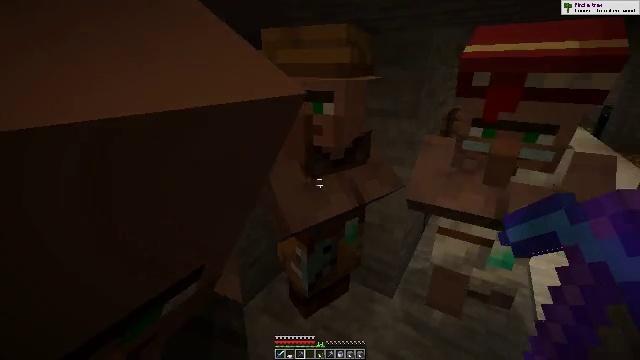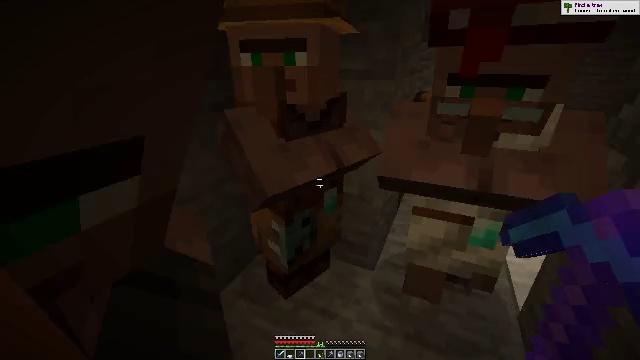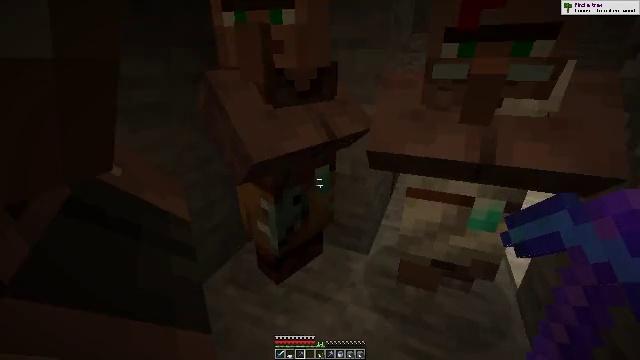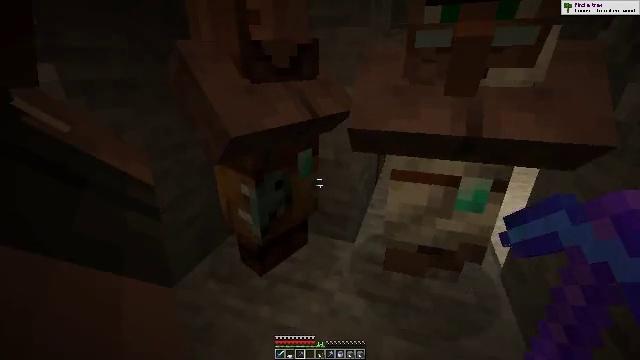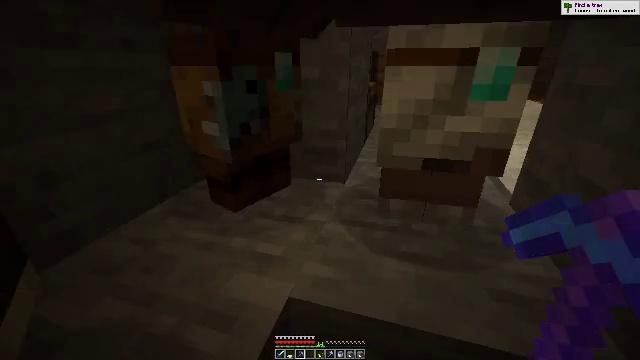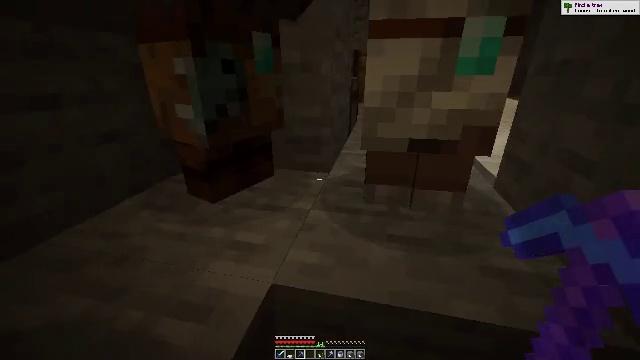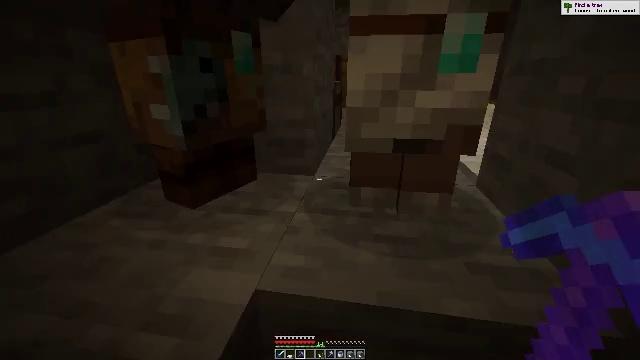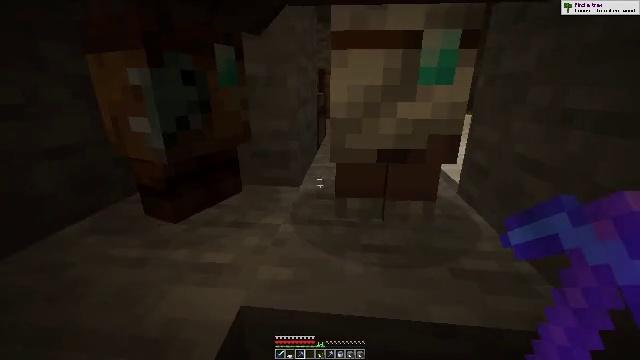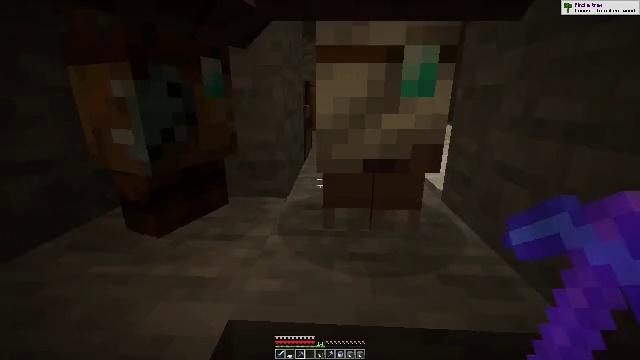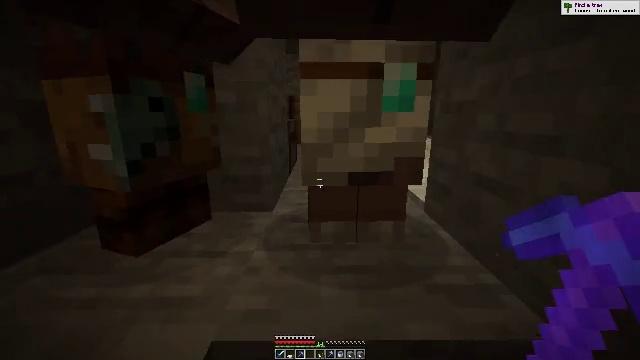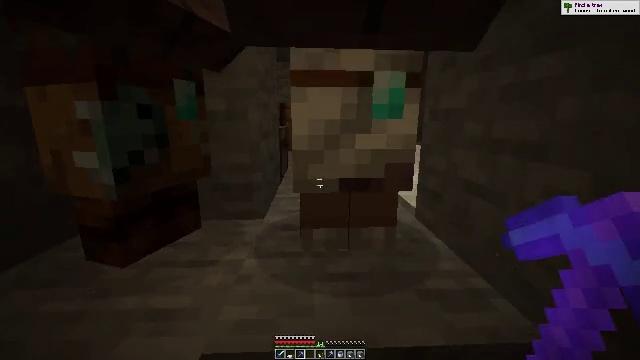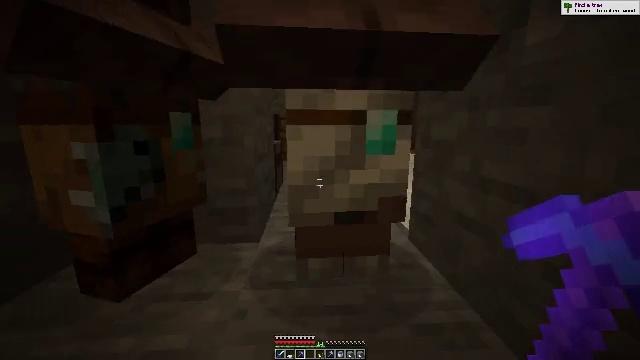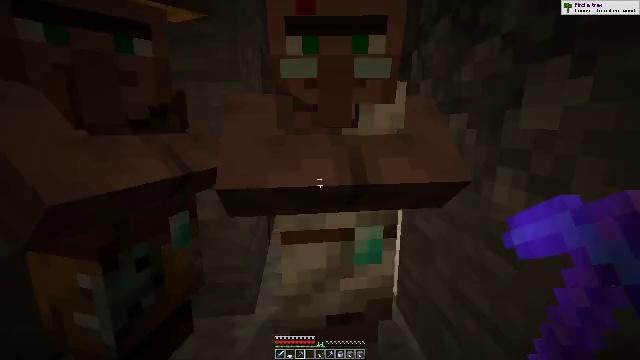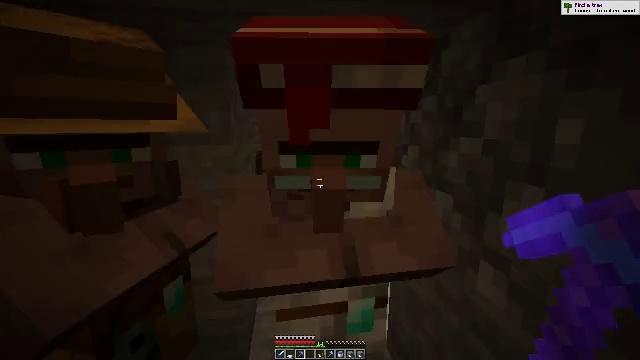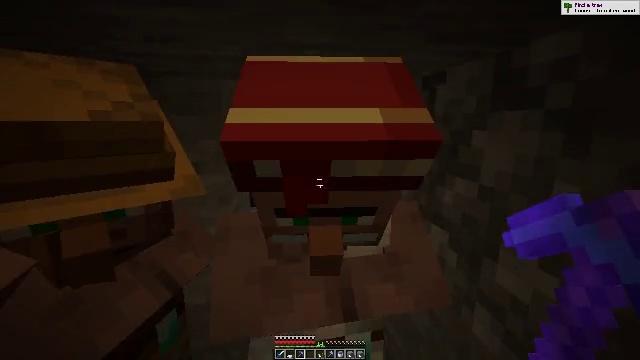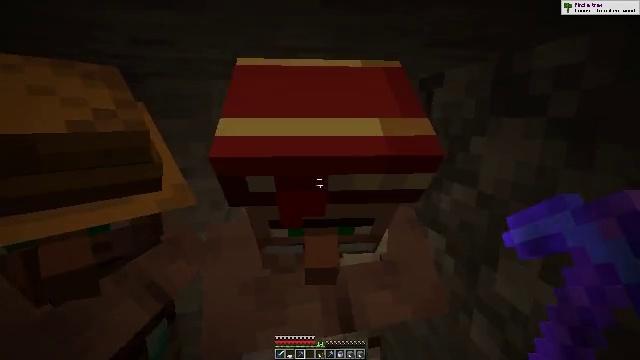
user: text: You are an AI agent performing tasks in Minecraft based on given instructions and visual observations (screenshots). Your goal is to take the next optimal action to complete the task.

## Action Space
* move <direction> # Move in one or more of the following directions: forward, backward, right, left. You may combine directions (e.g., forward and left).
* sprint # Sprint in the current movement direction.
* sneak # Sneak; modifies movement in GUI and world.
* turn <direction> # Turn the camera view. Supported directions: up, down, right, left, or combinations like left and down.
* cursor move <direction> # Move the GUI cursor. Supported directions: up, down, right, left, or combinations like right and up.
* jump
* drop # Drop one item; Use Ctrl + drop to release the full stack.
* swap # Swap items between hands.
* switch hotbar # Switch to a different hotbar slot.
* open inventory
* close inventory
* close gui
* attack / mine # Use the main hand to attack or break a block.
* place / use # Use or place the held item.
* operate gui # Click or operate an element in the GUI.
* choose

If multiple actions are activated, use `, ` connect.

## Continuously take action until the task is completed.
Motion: motion action
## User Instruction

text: Pick up the white carpet.
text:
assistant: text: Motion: move forward and move left, turn right and down
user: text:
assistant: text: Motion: move forward and move left, turn right
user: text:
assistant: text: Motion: move forward and move left, turn right
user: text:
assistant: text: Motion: move forward and move left, turn right
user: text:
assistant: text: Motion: move left, turn right
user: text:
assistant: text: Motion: move left, turn right and up
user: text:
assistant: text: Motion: move left, turn right and up
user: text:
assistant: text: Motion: move left, turn right and up
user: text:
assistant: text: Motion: move left, turn right and up
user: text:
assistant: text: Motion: move left, turn right and up
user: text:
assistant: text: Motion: move left, turn right, jump
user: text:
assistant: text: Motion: move forward and move left, turn right, jump
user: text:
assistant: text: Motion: move forward and move left, turn right, jump
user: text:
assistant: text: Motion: move forward, turn right, jump
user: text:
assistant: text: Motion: move forward, turn right
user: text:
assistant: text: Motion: move forward
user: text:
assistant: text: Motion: move forward
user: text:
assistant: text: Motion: move forward
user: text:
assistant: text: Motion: move forward
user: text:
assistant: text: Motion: move forward
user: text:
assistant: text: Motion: move forward
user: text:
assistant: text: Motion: move forward, turn right and down
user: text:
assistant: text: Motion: move forward, turn right and down
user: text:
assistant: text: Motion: move forward, turn right and down
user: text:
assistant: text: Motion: move forward
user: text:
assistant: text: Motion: move forward
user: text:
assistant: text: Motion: move forward, jump
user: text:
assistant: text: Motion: move forward, jump
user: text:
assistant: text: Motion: move forward, turn left and down, jump
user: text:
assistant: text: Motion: move forward, turn left and down, jump